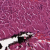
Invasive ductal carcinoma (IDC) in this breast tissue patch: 0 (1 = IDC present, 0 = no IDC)